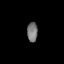
Tissue: prostate
Cell type: T cells
Senescence score: 0.2855
Nuclear area (px): 203
Mean DAPI intensity: 117.882